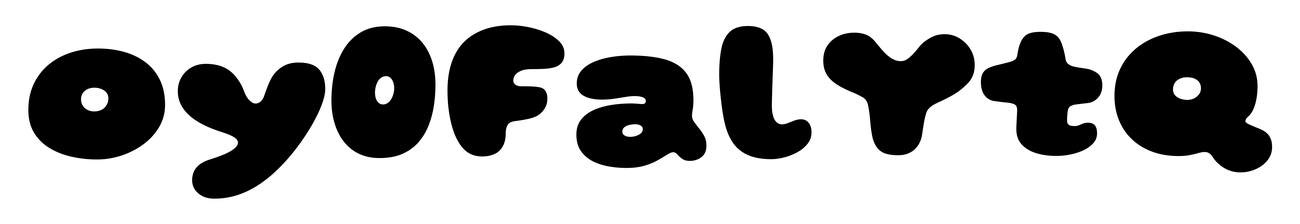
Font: Gluten_Black